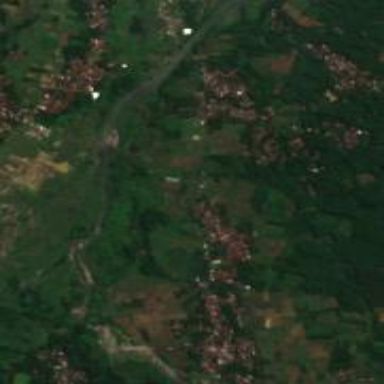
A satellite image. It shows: Village.